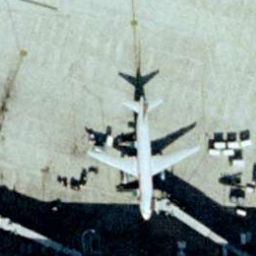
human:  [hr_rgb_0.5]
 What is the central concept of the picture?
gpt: airplane